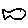
Label: fish